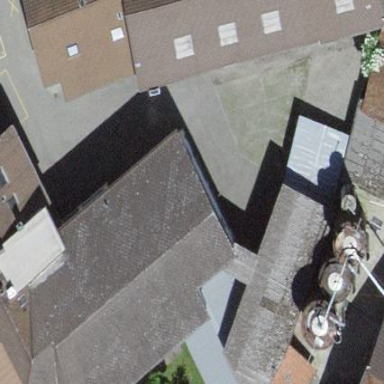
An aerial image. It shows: Garage.